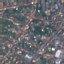
Land use / land cover class: Residential